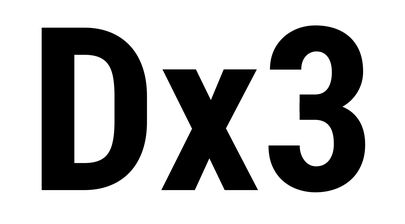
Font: Roboto_Condensed_Bold